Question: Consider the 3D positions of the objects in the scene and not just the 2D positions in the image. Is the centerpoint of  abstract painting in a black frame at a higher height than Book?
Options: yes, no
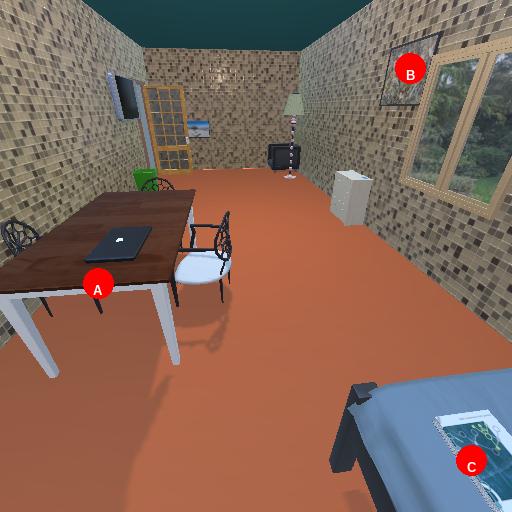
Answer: yes